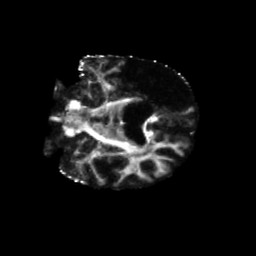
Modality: FA
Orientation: coronal
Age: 68
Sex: male
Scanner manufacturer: siemens
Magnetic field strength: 3 T
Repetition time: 5.47 s
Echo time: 0.0854 s